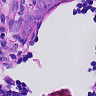
Metastatic tissue present: yes